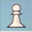
Piece: wP